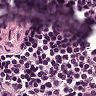
Metastatic tissue present: no